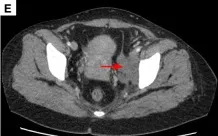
The short diameter of retroperitoneal lymph nodes was 2.00 cm, and the short diameter of left pelvic lymph nodes was 4.14 cm [red arrow, (D, E)]. The efficacy was unconfirmed progressive disease (iUPD) according irRECIST. IrRECIST, immune-related response evaluation criteria in solid tumors.
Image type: radiology (ct)